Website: crate-barrel
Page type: customer-info-address
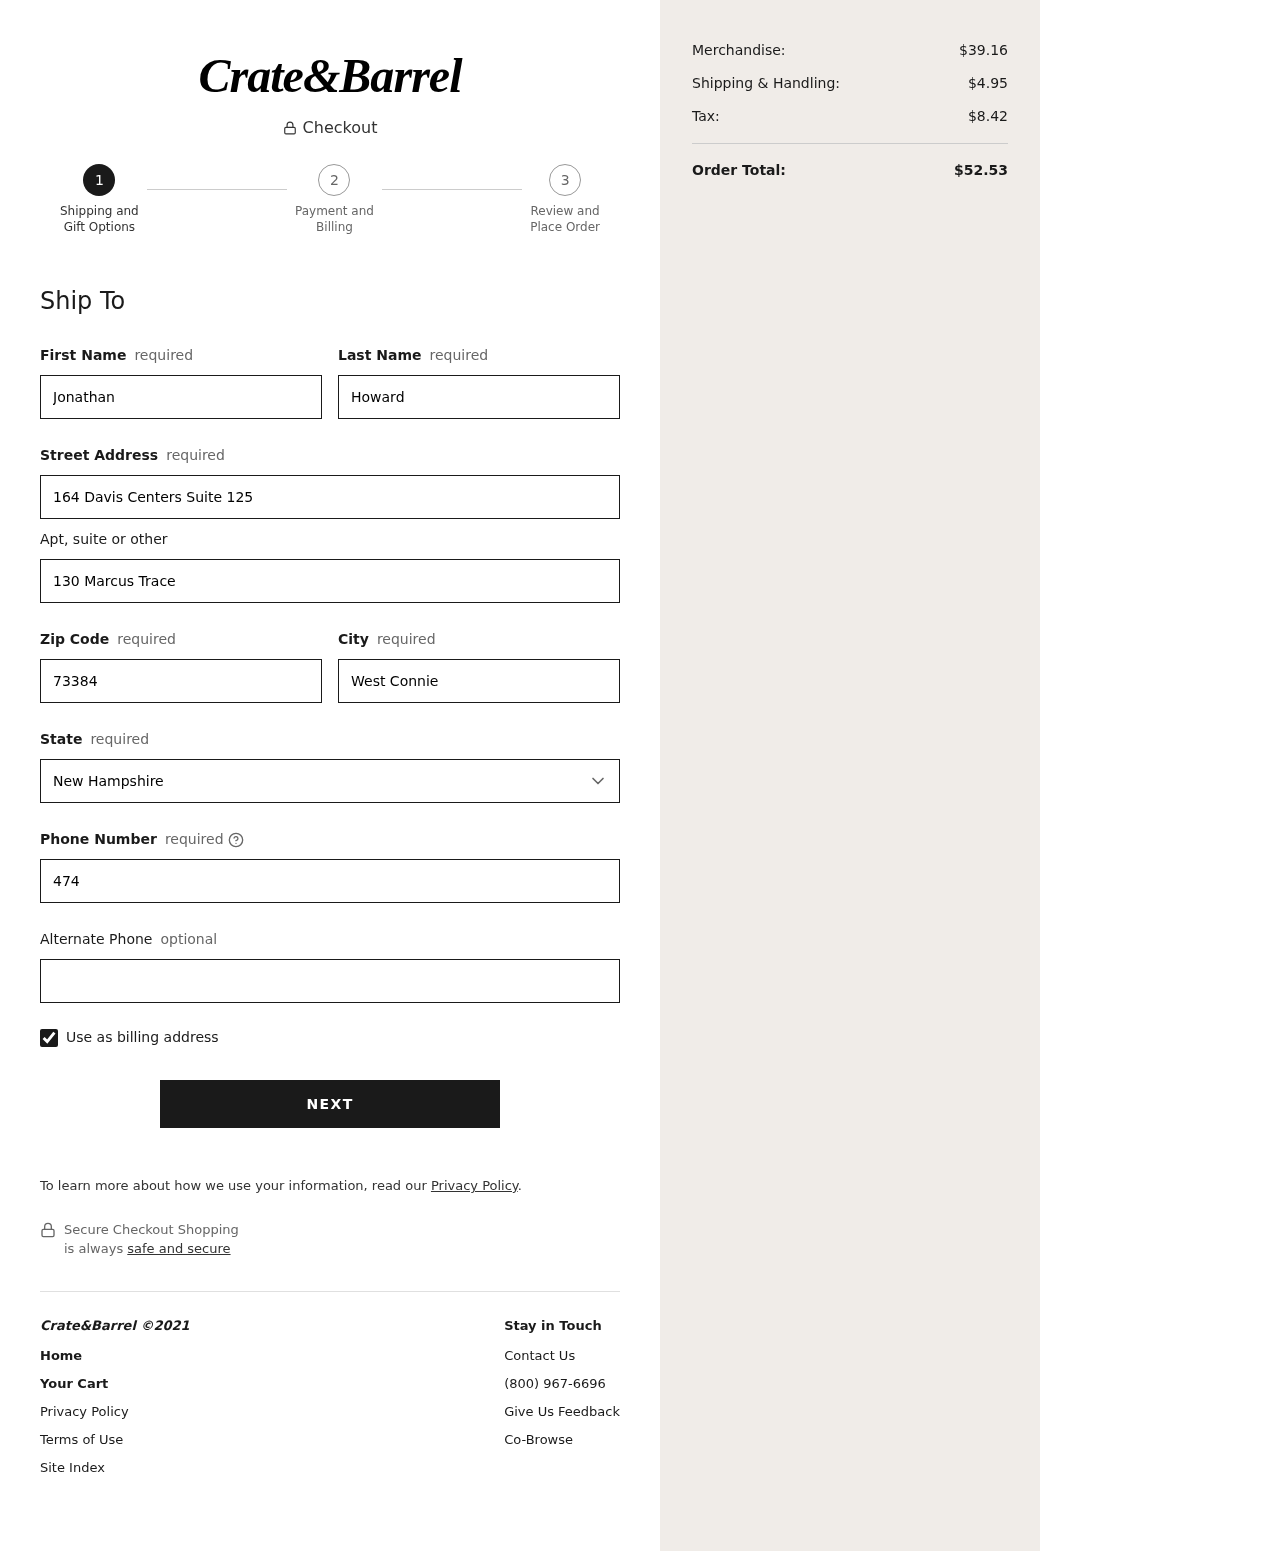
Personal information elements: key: PII_STATE
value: New Hampshire
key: PII_FIRSTNAME
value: Jonathan
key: PII_LASTNAME
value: Howard
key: PII_STREET
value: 164 Davis Centers Suite 125
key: PII_STREET2
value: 130 Marcus Trace
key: PII_POSTCODE
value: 73384
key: PII_CITY
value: West Connie
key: PII_PHONE
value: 4742650324
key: PII_PHONE_ALT
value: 9394735400
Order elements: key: ORDER_SUBTOTAL
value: $39.16
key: ORDER_SHIPPING_COST
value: $4.95
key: ORDER_TAX
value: $8.42
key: ORDER_TOTAL
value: $52.53